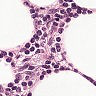
Metastatic tissue present: no